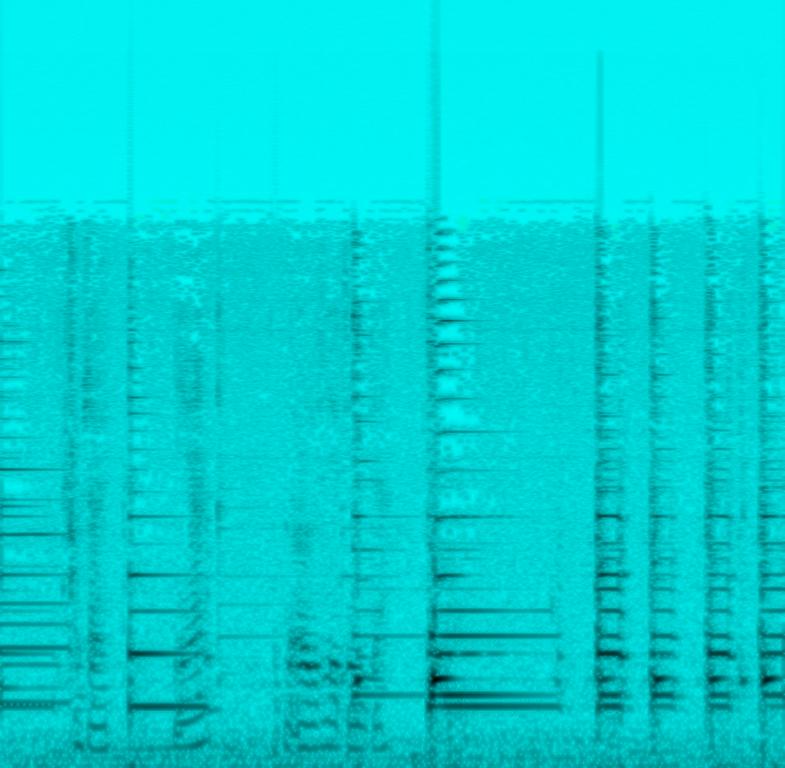
This is a live recording which features strums of a single chord on a ukulele. At points in the clip, there is the voice of someone who is speaking. The recording is of a low-quality, and thus the audio has a slight fuzzy sound the whole way through.